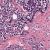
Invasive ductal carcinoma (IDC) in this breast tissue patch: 1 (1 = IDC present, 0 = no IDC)